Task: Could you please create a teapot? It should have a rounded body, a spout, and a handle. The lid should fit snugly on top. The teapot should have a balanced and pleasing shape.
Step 121:
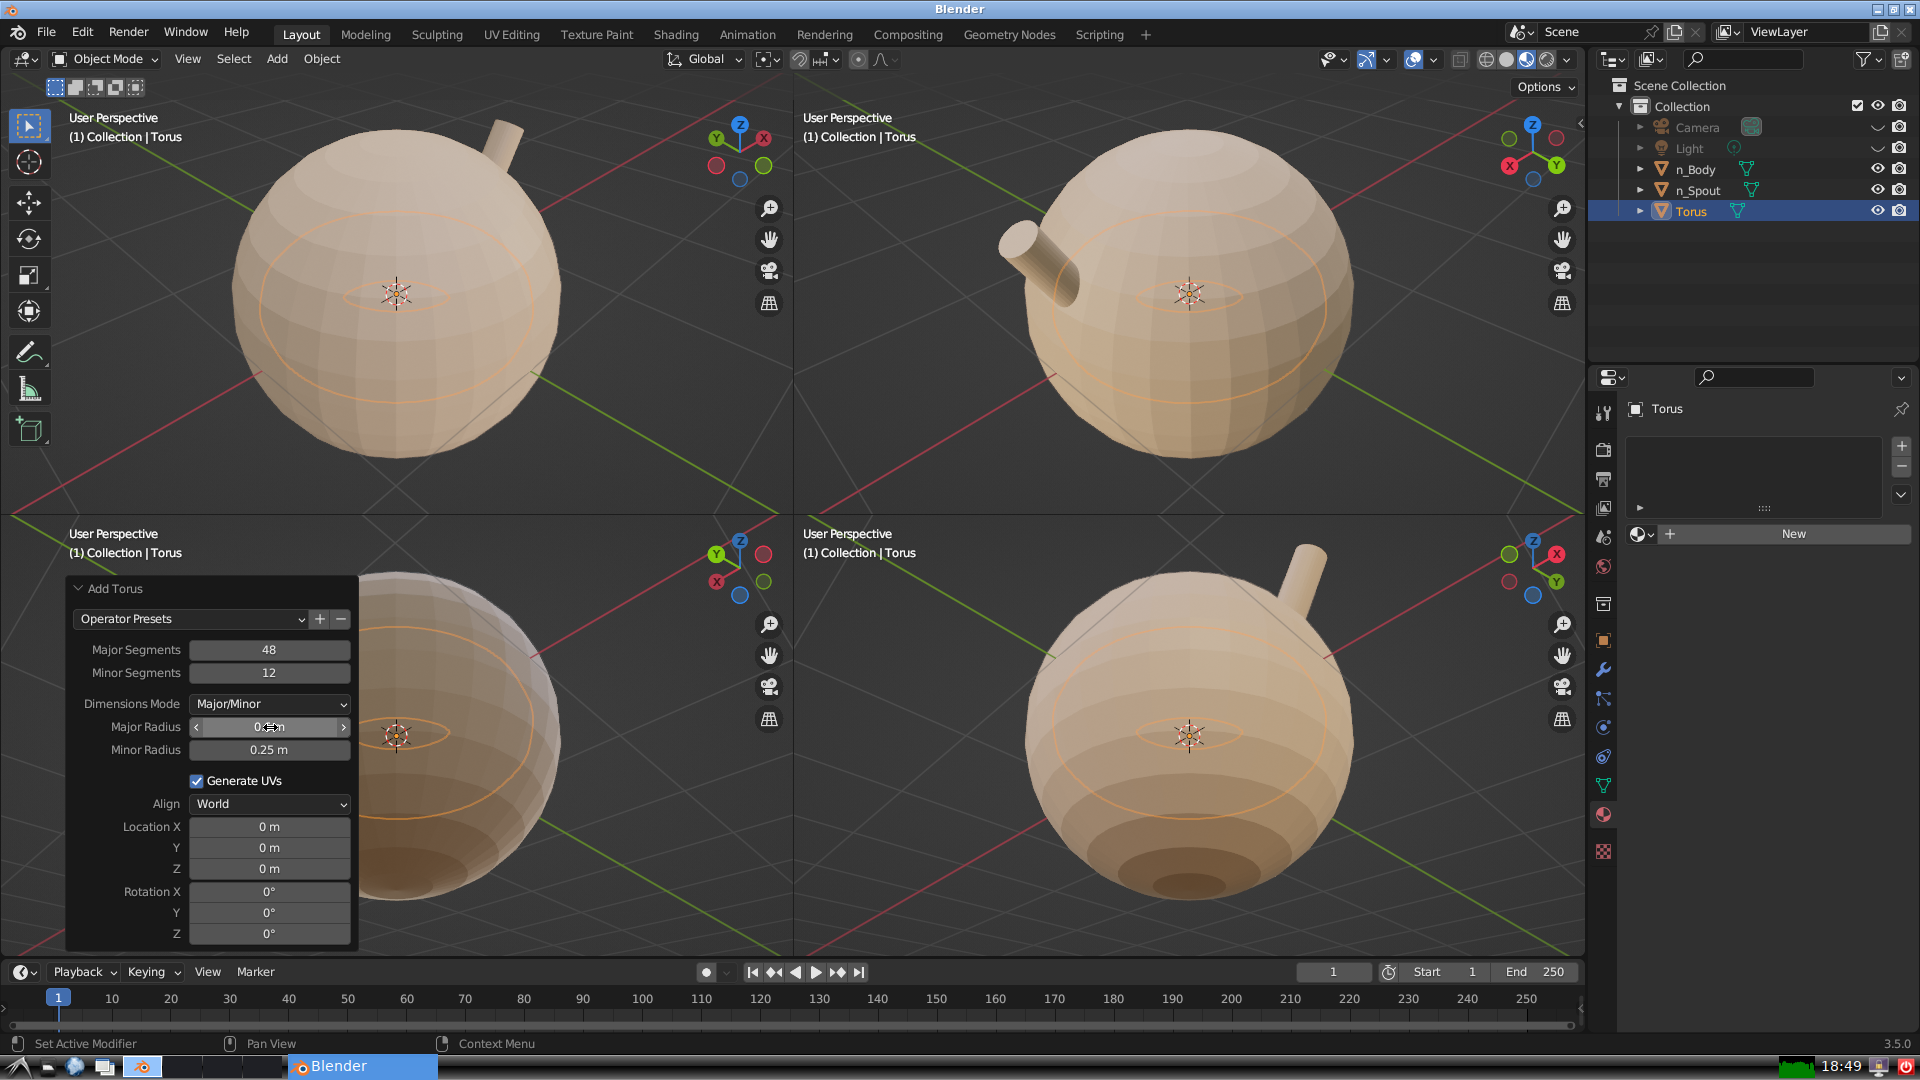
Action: {"mouse_move": [960, 540]}